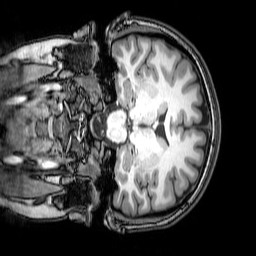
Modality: T1w
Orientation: coronal
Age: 24
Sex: female